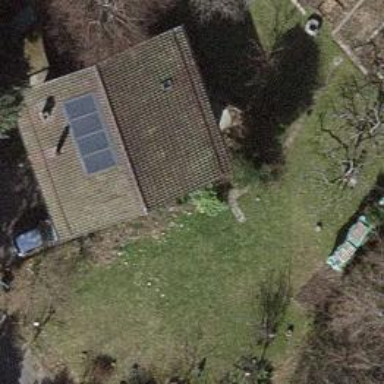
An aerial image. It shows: Simple and straightforward house.